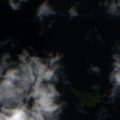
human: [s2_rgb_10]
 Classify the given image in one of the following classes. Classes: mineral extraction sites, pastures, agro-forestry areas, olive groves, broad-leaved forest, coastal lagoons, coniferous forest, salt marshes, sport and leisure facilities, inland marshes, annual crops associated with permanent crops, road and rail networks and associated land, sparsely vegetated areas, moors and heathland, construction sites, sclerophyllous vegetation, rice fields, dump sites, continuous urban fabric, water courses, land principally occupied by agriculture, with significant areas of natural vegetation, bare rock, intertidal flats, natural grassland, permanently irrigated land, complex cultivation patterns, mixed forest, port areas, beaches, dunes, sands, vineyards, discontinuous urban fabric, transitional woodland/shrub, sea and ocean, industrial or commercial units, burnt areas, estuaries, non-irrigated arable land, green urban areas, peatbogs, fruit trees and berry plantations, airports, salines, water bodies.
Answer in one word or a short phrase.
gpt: water bodies